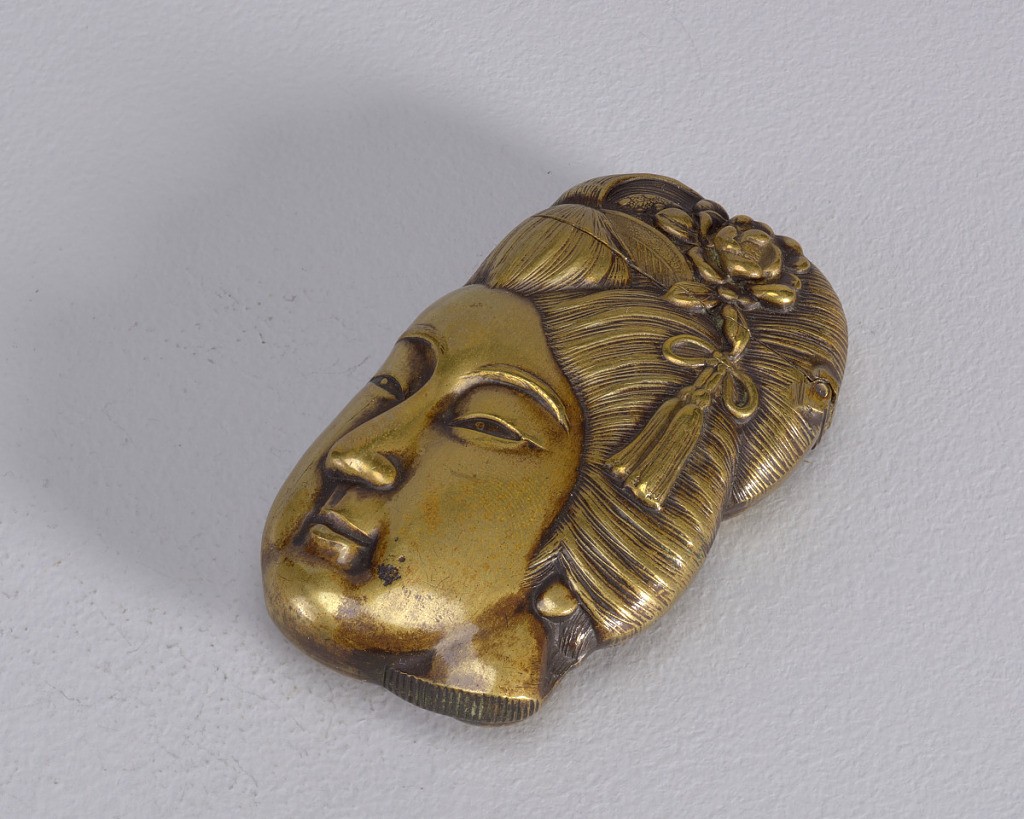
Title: Geisha's Head
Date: late 19th century
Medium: Brass
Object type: Matchsafe
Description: In the form of a Geisha's head in 3/4 profile, with raised, finely rendered ceremonial hairdo that wraps from front to back, featuring assortment of hair ornaments, including a large flower with bow and tassles on front, textured comb on reverse. Lid opening intersects upper part of hairdo, hinged on right side. Striker located on lower right, at base of neck.